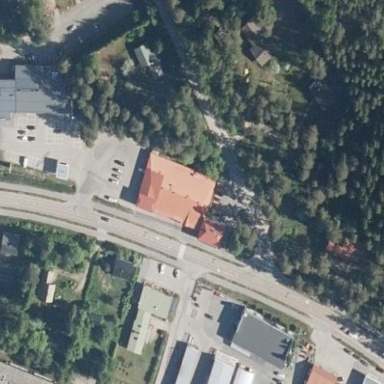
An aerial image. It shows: View of supermarket building.